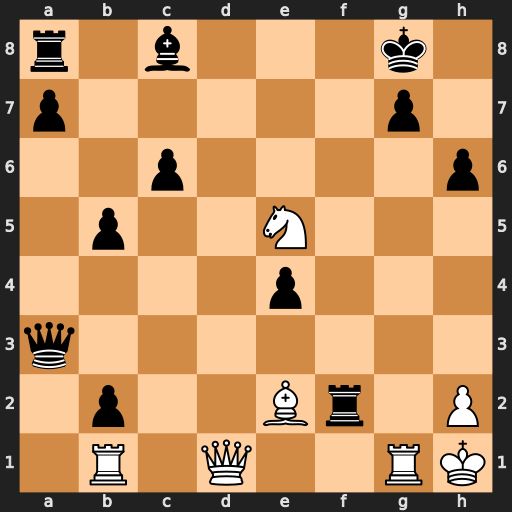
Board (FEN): r1b3k1/p5p1/2p4p/1p2N3/4p3/q7/1p2Br1P/1R1Q2RK
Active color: w
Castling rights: -
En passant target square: -
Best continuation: Qd8+ Qf8 Rxg7+ Kxg7 Rg1+